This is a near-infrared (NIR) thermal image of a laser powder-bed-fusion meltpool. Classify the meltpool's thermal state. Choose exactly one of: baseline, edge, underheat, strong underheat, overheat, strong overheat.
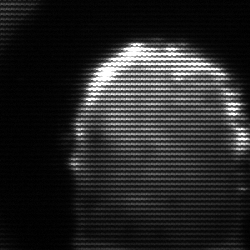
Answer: baseline